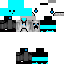
A male skeleton skin with dark skin, wearing brown helmet dressed in a blue armor chest and black pants, featuring a closed mouth.